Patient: sex F, age 72
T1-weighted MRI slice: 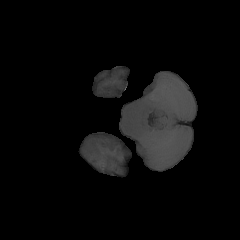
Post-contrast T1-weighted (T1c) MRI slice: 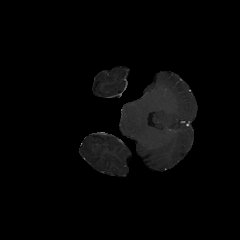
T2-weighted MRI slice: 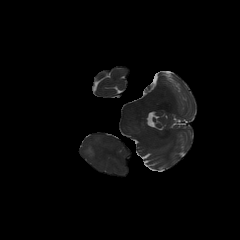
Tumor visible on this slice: yes
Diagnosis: Glioblastoma, IDH-wildtype
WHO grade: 4